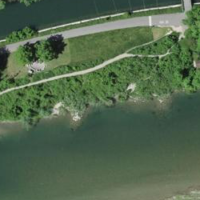
EUNIS habitat code: 15
Species observed at this site:
Aglais io
Phyllobius pomaceus
Helix pomatia